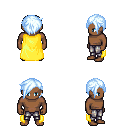
a pixel art fantasy rpg character, male body template, human, dark skin, yellow cape, metal pants, white cyan pixie cut hairstyle, four views (front, back, left, right), 2x2 character sprite sheet, small pixel art, hard edges, no anti-aliasing